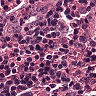
Metastatic tissue present: no